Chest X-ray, PA view. Patient: 43 years old, sex M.
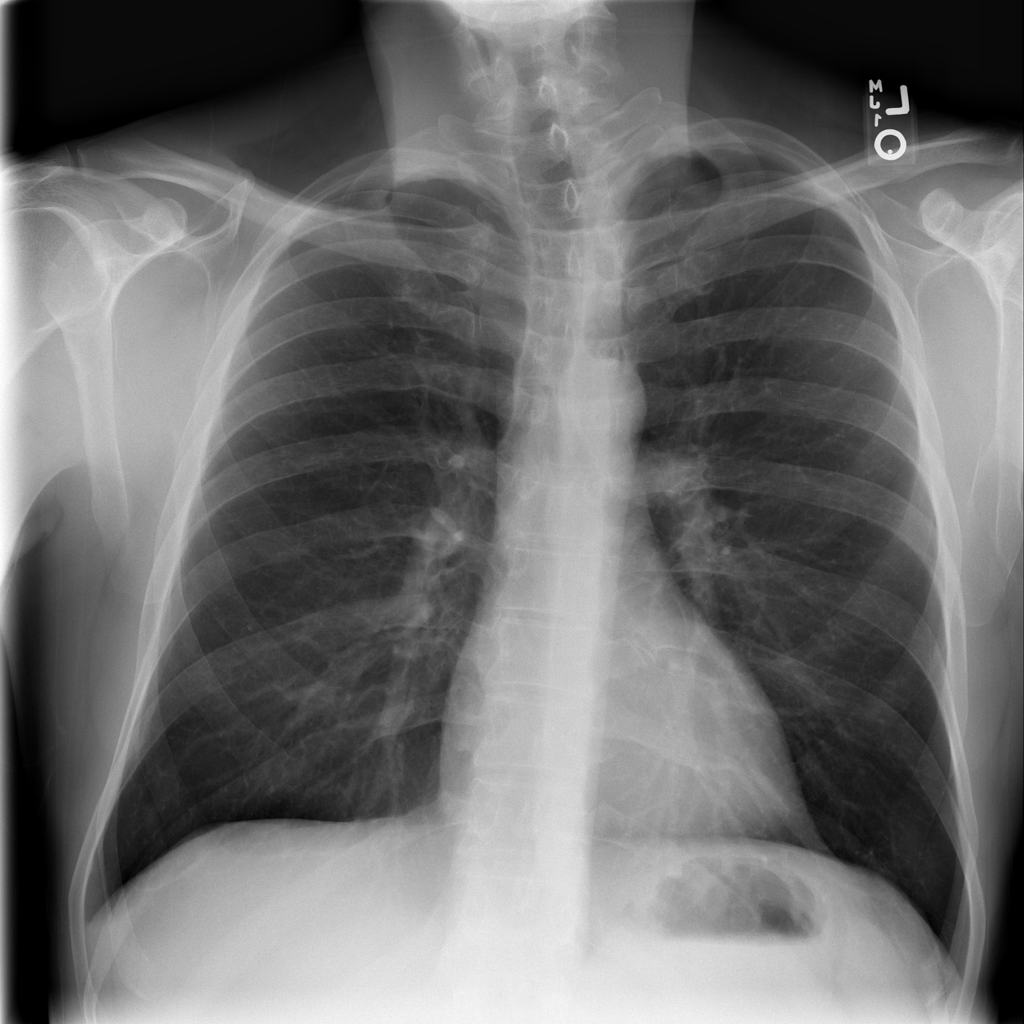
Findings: No Finding